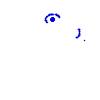
Particle: electron